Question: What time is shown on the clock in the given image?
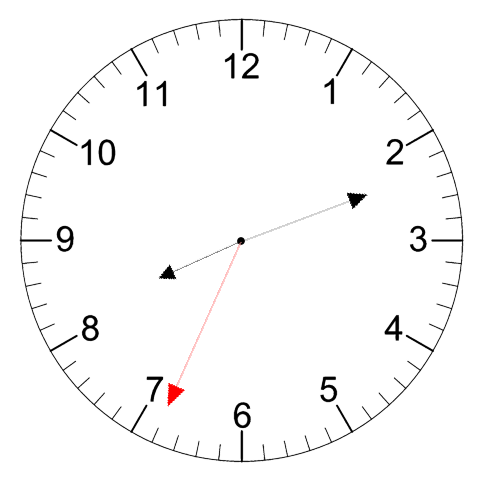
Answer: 08:11:34